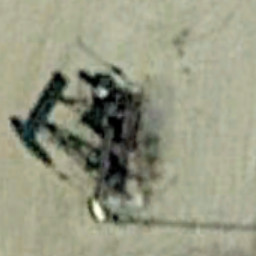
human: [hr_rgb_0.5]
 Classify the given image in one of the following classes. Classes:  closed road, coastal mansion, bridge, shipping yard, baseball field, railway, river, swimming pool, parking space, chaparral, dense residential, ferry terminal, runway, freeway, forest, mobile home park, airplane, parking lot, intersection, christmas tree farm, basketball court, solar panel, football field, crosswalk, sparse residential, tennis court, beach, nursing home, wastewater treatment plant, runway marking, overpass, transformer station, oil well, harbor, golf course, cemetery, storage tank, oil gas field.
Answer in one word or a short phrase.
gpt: oil well